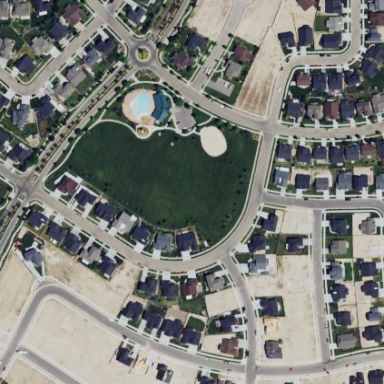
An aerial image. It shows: Residential area within neighborhood.